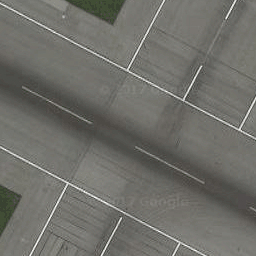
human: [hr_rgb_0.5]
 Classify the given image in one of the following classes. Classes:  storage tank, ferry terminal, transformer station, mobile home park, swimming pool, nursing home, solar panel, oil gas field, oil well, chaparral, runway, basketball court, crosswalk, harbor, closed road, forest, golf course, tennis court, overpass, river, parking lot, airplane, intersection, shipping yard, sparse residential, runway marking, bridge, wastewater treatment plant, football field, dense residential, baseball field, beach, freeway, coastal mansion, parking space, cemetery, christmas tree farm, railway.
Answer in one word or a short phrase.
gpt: runway